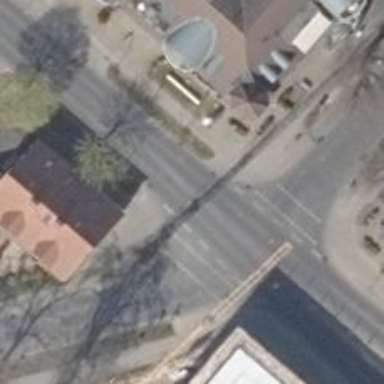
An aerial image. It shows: Unmarked crossing on the road.